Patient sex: M
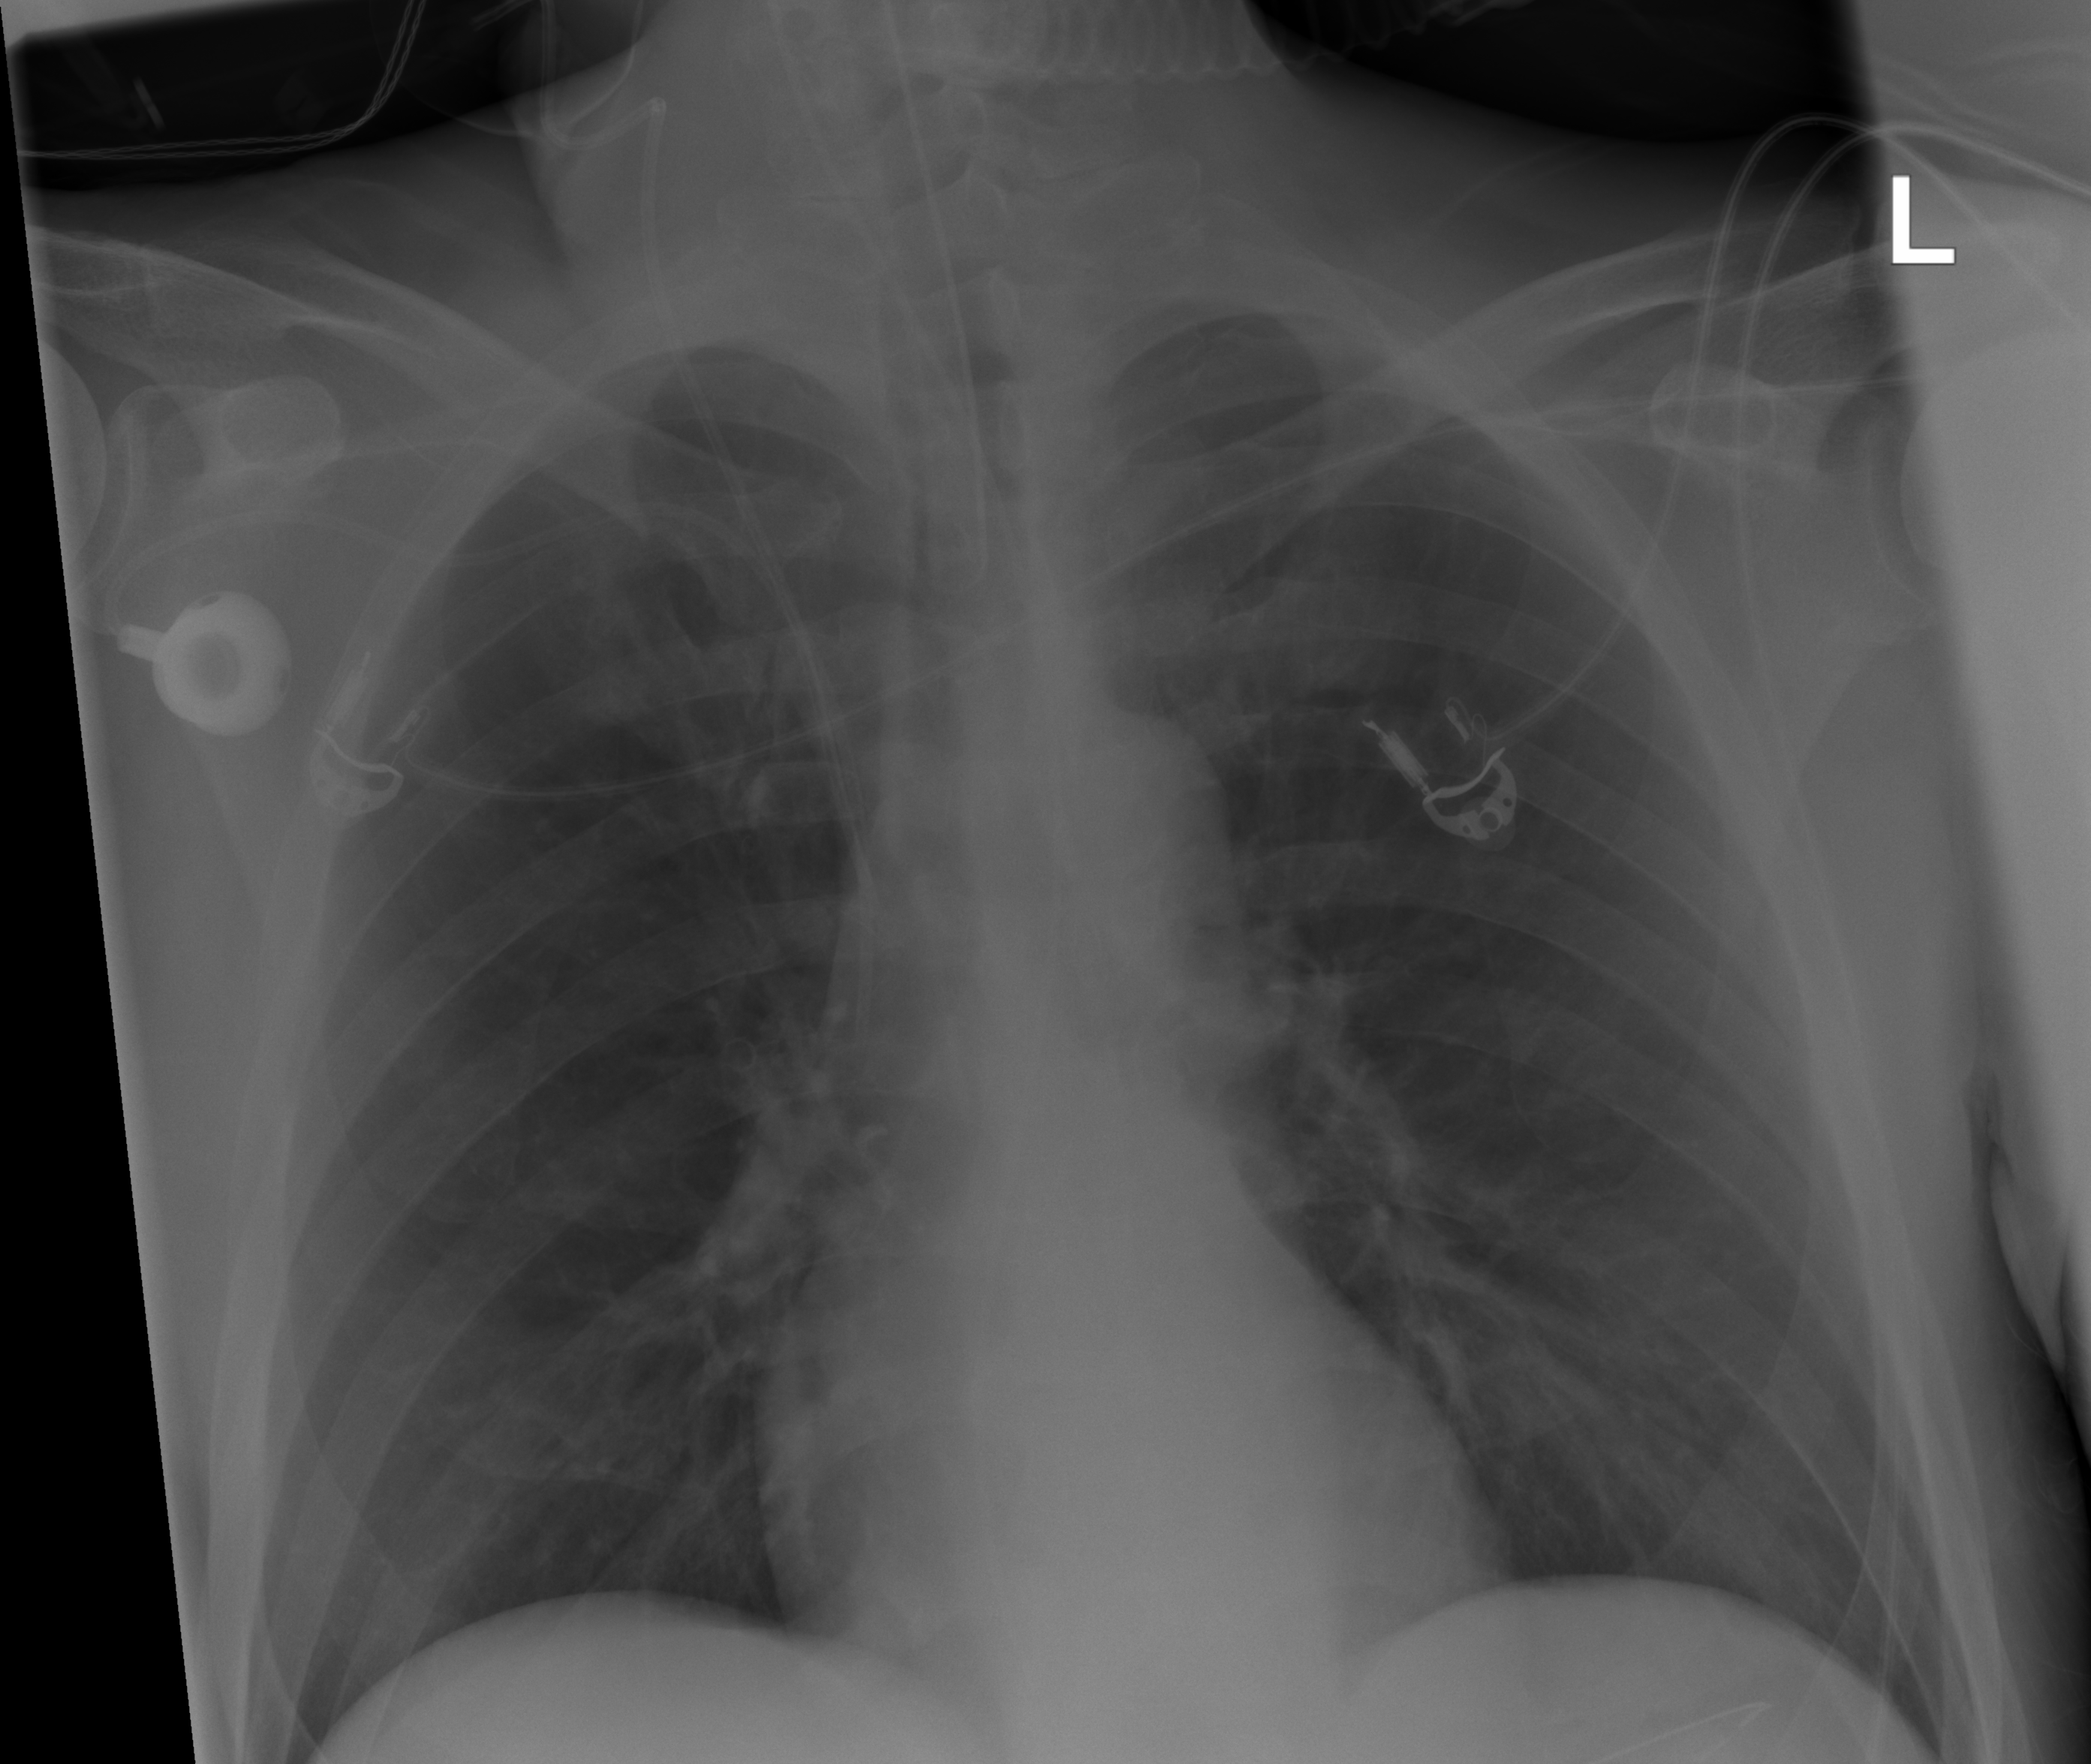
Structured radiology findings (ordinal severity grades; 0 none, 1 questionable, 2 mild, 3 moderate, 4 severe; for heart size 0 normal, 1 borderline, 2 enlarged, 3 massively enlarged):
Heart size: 0
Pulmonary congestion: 0
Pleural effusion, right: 0
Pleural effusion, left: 2
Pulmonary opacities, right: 0
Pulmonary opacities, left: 2
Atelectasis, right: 0
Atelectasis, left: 2